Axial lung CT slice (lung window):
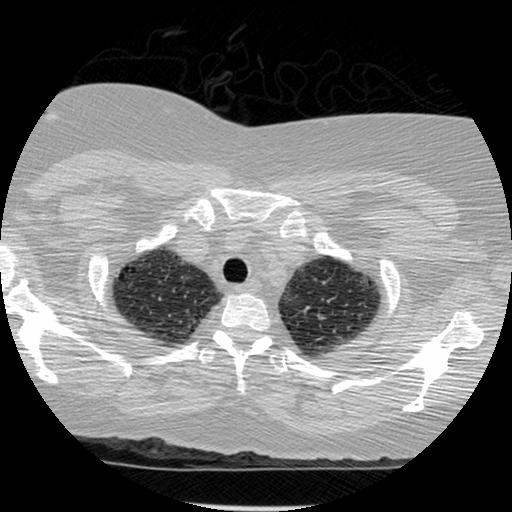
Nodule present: no